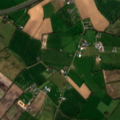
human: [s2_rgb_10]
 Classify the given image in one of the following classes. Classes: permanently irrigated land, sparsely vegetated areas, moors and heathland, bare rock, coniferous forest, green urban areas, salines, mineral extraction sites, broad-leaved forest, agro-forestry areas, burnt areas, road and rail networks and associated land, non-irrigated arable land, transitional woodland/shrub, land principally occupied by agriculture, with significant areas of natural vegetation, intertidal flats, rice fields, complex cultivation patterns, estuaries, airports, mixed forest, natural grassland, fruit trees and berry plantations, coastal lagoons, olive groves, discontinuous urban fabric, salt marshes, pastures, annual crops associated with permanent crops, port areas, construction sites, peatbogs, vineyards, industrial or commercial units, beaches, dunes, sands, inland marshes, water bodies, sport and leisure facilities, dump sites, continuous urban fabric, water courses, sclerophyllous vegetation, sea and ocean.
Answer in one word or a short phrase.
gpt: road and rail networks and associated land, non-irrigated arable land, pastures, complex cultivation patterns